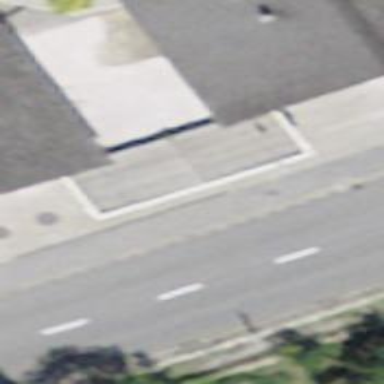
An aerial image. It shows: Building that serves as fuel station.